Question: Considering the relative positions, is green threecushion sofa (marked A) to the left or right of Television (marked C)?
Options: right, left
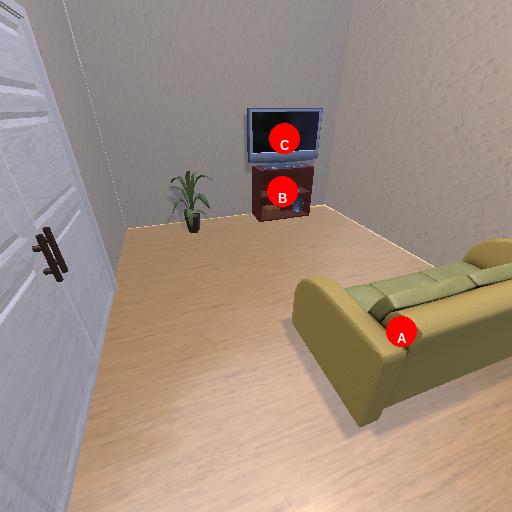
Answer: right